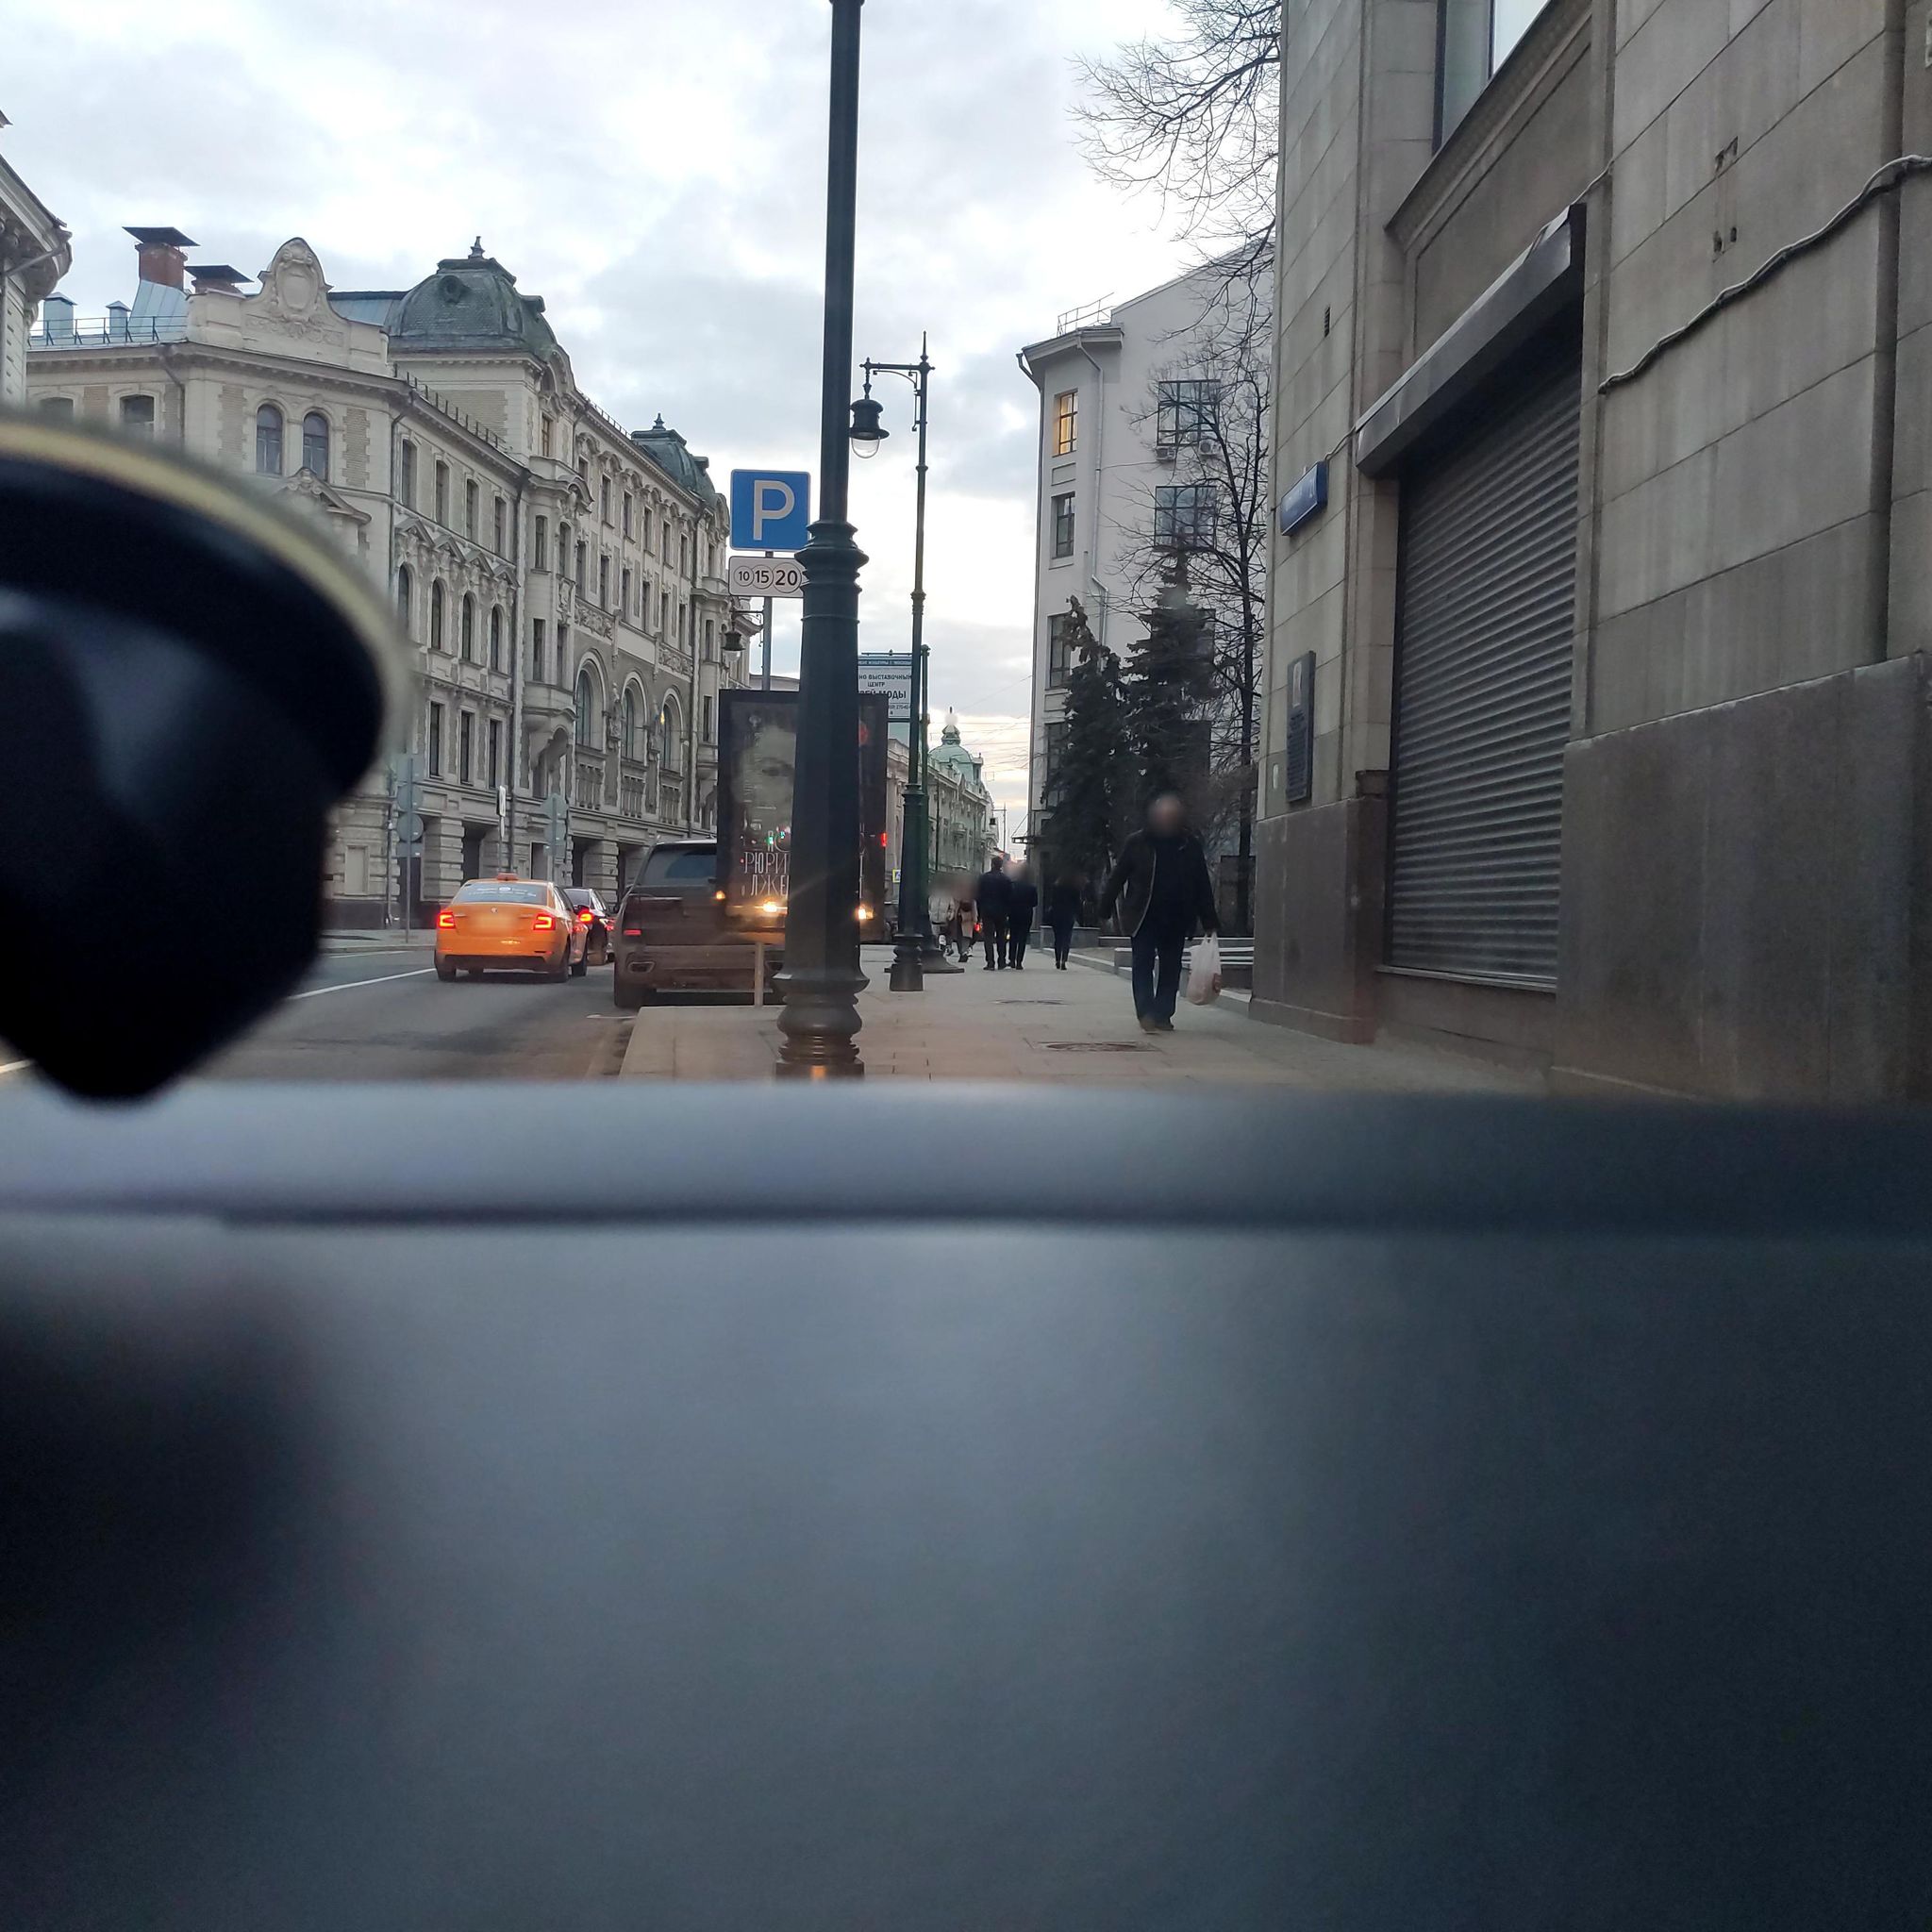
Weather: snowy
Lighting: day
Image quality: good
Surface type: driving surface
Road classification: footway
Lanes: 4
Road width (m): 4
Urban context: urban centre
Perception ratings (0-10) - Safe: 3.1, Lively: 2.06, Beautiful: 4.89, Boring: 1.23, Depressing: 5.31, Wealthy: 8.43